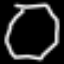
Label: octagon